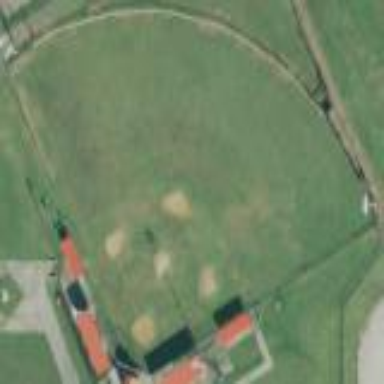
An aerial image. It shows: Baseball pitch for leisure land activities.